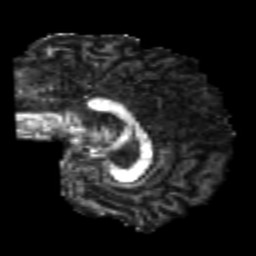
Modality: FA
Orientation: sagittal
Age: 21
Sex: male
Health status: healthy
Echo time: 0.074 s